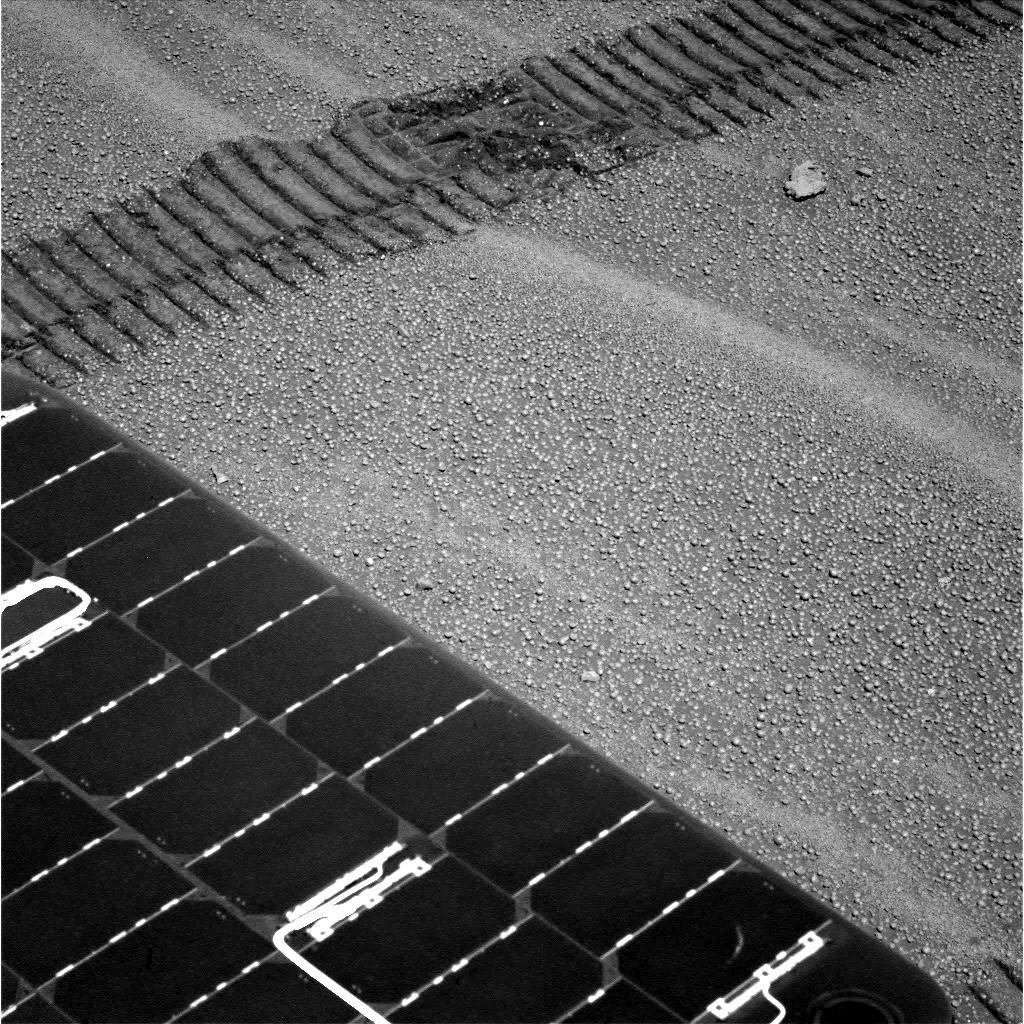
Terrain classes present: Background, Gravel / Sand / Soil, Rock, Track